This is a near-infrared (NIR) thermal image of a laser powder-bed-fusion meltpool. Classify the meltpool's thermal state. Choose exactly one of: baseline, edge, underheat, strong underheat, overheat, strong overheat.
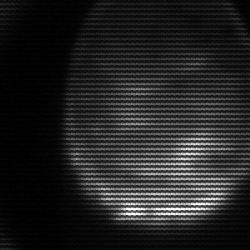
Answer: edge